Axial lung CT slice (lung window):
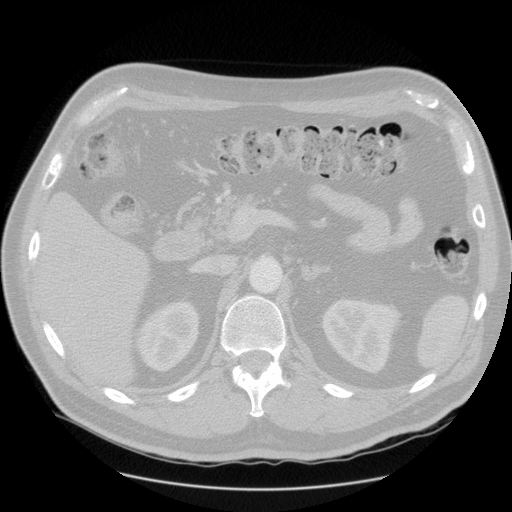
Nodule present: no